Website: macys
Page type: customer-info-address
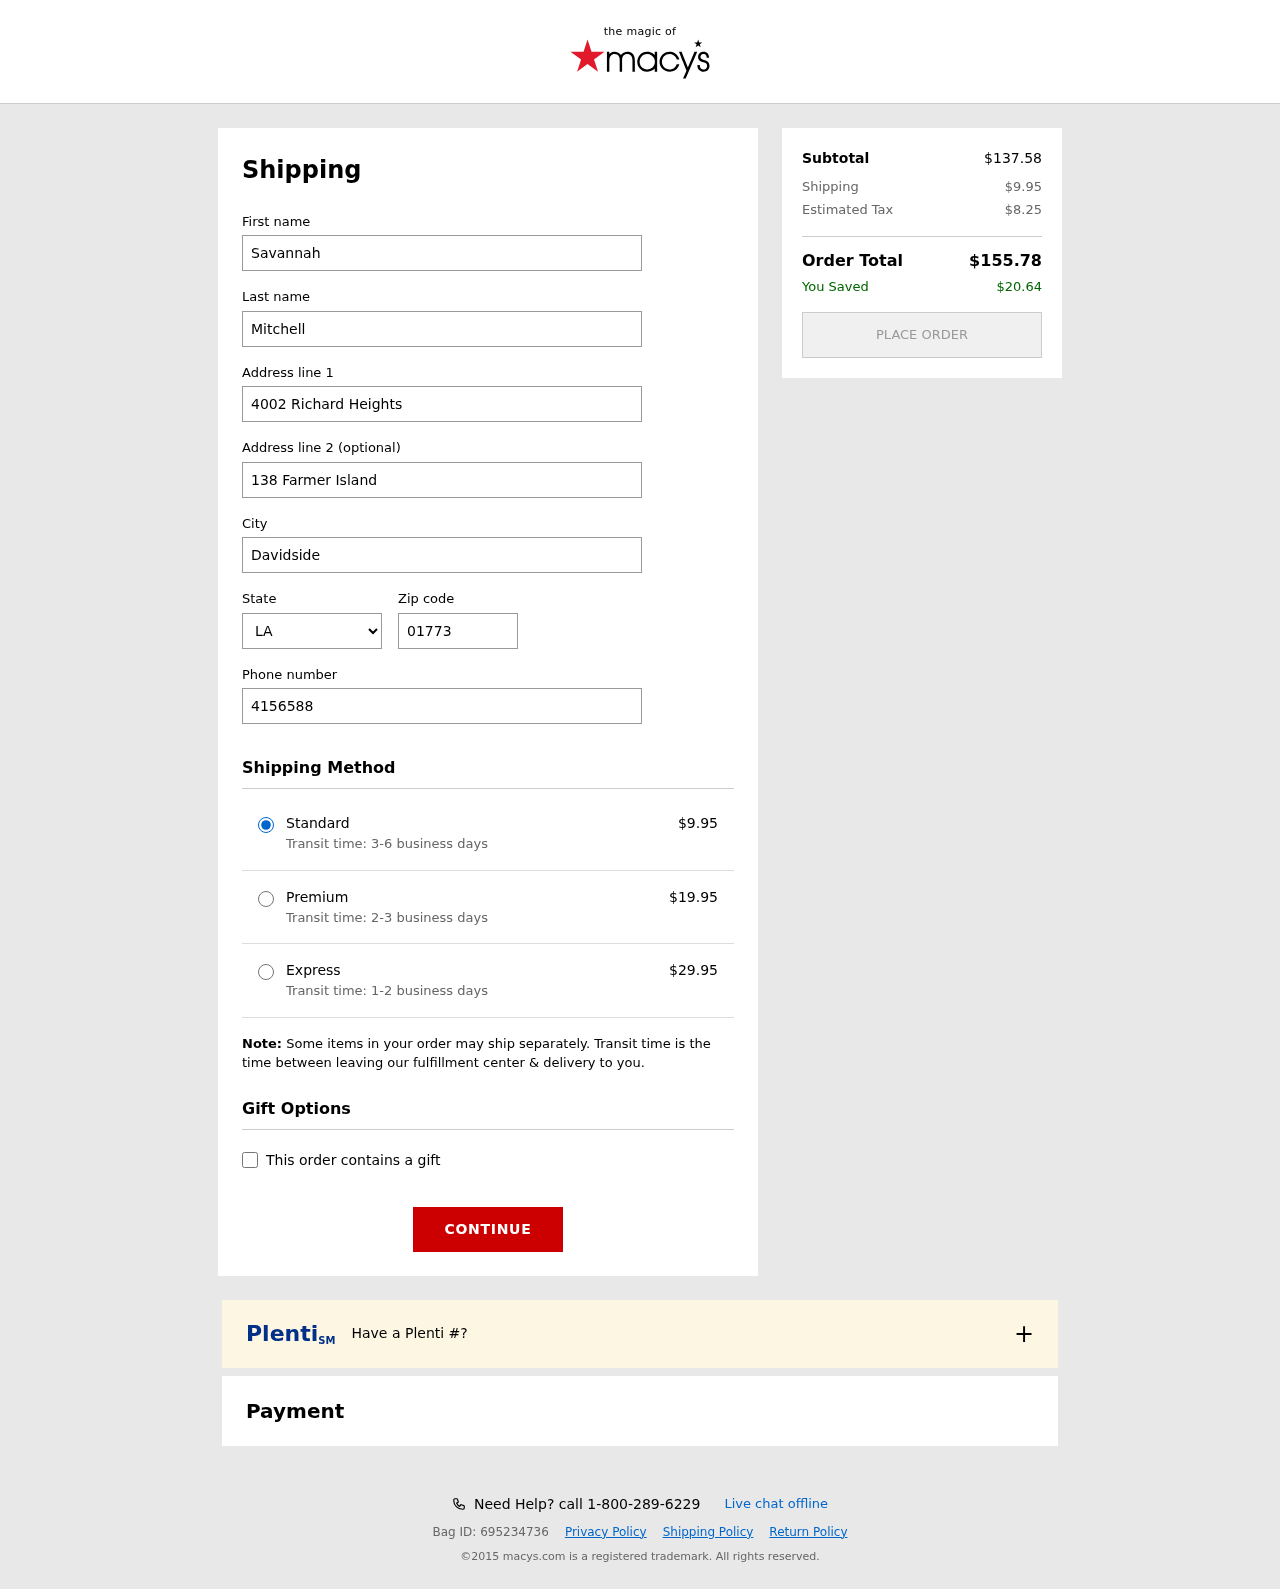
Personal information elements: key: PII_CITY
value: Davidside
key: PII_FIRSTNAME
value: Savannah
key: PII_LASTNAME
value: Mitchell
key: PII_PHONE
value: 4156588301
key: PII_POSTCODE
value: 01773
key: PII_STATE_ABBR
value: LA
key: PII_STREET
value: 4002 Richard Heights
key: PII_STREET2
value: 138 Farmer Island
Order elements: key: ORDER_SHIPPING_COST
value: $9.95
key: ORDER_SHIPPING_COST_PREMIUM
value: $19.95
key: ORDER_SHIPPING_COST_EXPRESS
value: $29.95
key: ORDER_SUBTOTAL
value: $137.58
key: ORDER_TAX
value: $8.25
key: ORDER_TOTAL
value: $155.78
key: ORDER_SAVINGS
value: $20.64